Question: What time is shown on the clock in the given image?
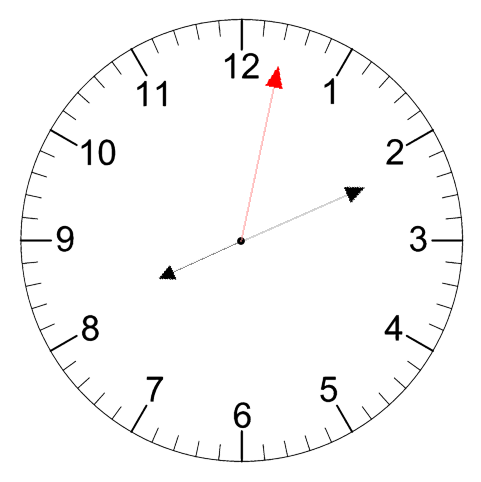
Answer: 08:11:02